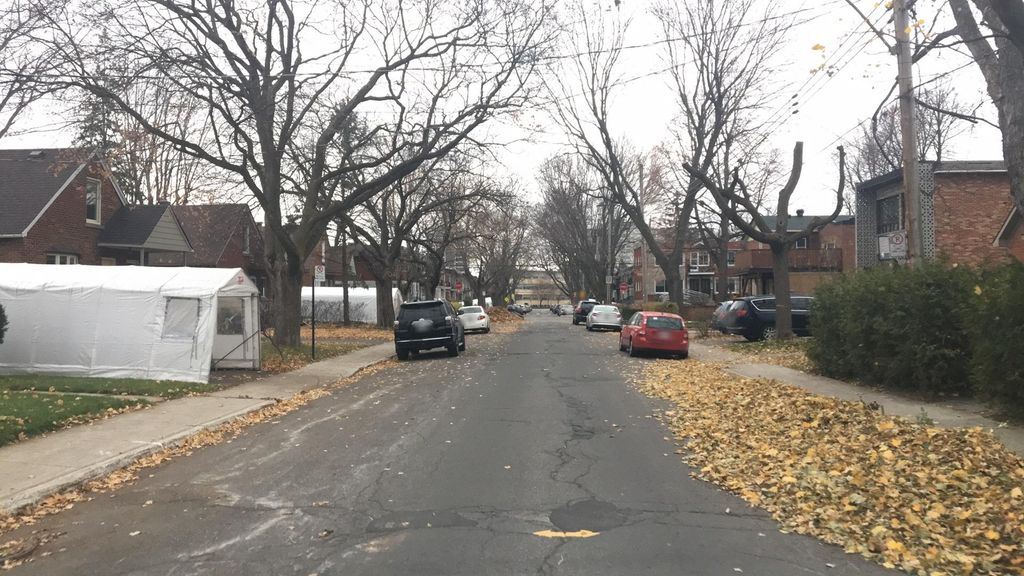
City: montreal